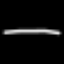
Label: line